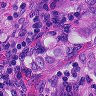
Metastatic tissue present: yes